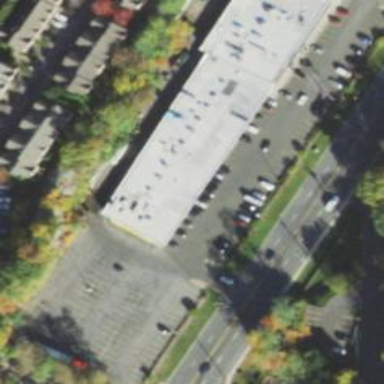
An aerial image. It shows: Convenience shop.